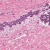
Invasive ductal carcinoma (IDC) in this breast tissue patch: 0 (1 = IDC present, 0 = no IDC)